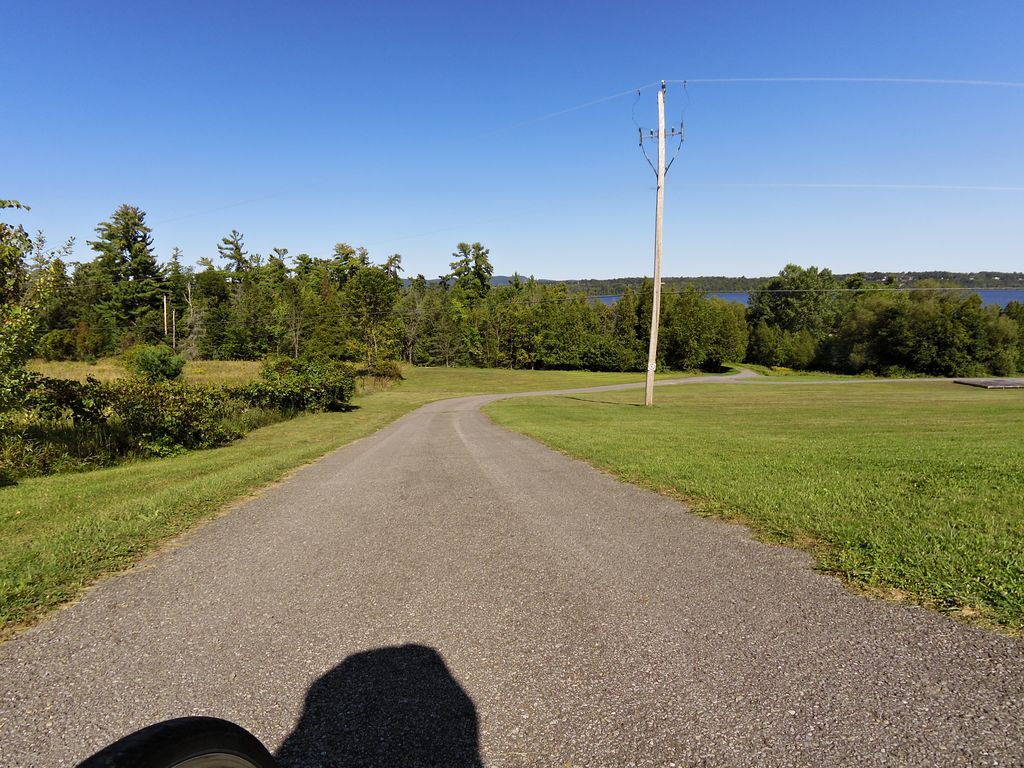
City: ottawa-gatineau